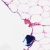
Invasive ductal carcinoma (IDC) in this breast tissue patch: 0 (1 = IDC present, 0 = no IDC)